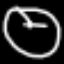
Label: clock